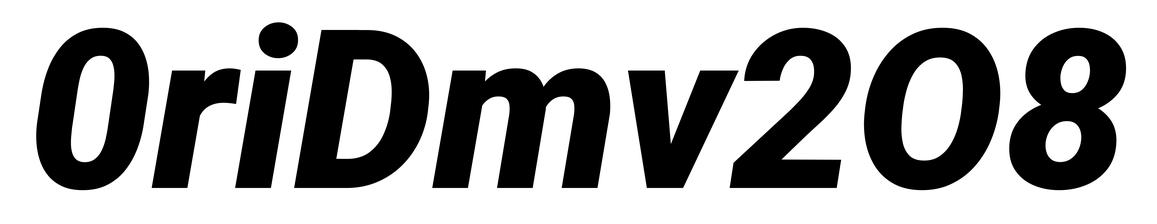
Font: Roboto-Italic_Black_Italic